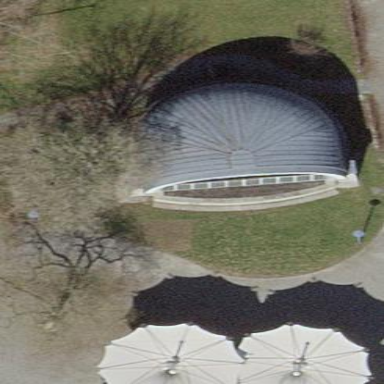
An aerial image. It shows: Bandstand located on the roof of building.